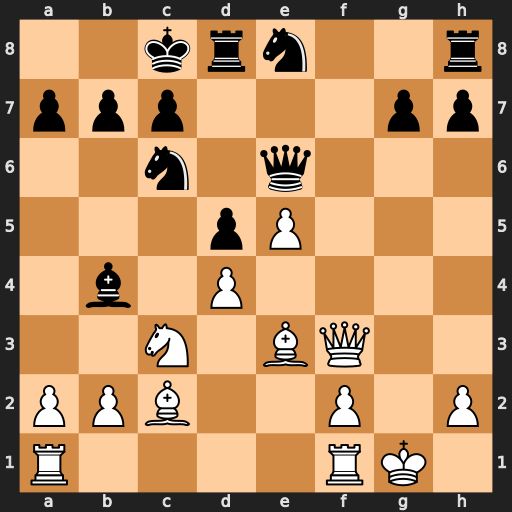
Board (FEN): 2krn2r/ppp3pp/2n1q3/3pP3/1b1P4/2N1BQ2/PPB2P1P/R4RK1
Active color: w
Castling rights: -
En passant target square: -
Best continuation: Bf5 Qxf5 Qxf5+